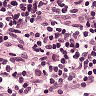
Metastatic tissue present: no